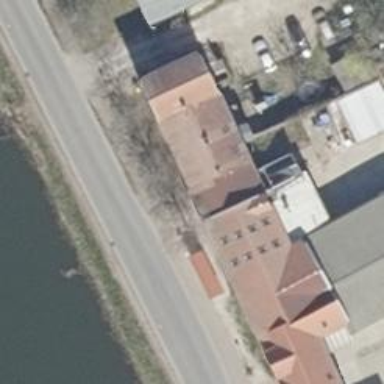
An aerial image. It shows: School building with gabled roof.